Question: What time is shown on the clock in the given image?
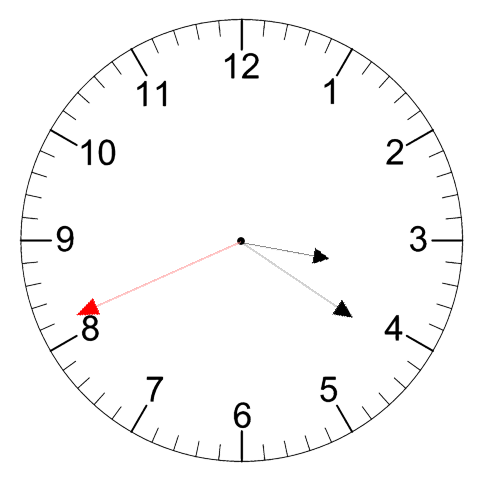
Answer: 03:20:41